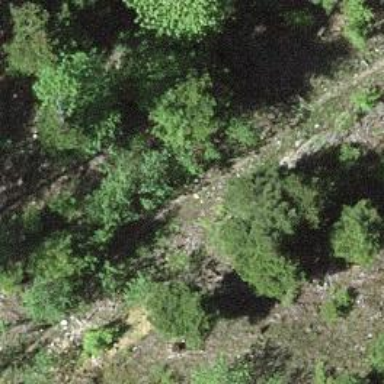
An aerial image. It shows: Track with grade5 tracktype.